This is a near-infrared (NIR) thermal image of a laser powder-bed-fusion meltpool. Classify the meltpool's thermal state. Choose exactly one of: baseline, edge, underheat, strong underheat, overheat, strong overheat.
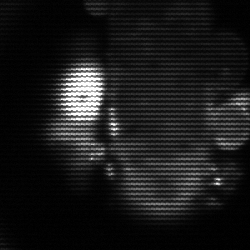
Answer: strong underheat